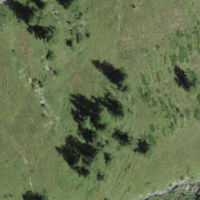
EUNIS habitat code: 23
Species observed at this site:
Arnica montana